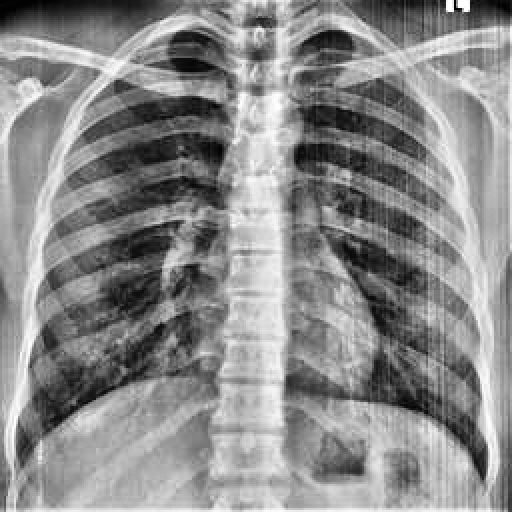
Finding: NORMAL